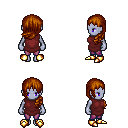
a pixel art fantasy rpg character, female body template, dark elf, purple skin, maroon tunic, magenta pants, brunette left-swept hairstyle, gold boots, four views (front, back, left, right), 2x2 character sprite sheet, small pixel art, hard edges, no anti-aliasing